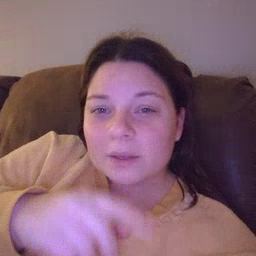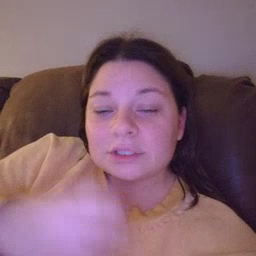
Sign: mouse